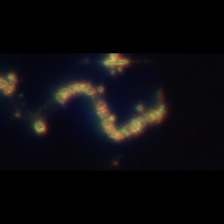
Taxon: Chaetoceros
Group: Diatoms